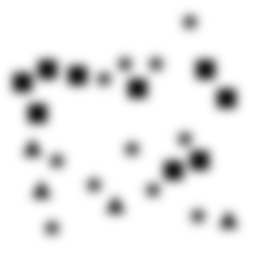
Squares: 9
Triangles: 4
Stars: 11
Total shapes: 24